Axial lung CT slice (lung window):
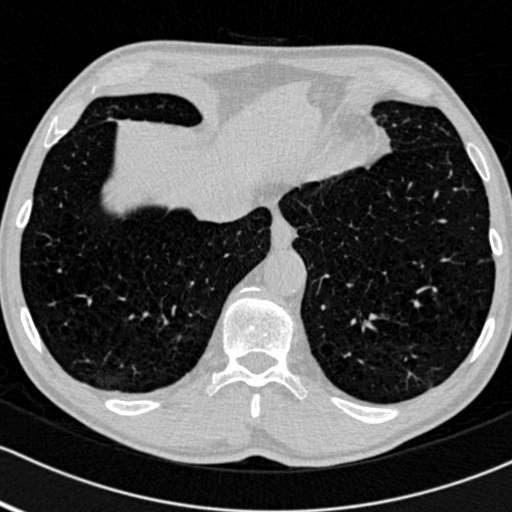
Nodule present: no